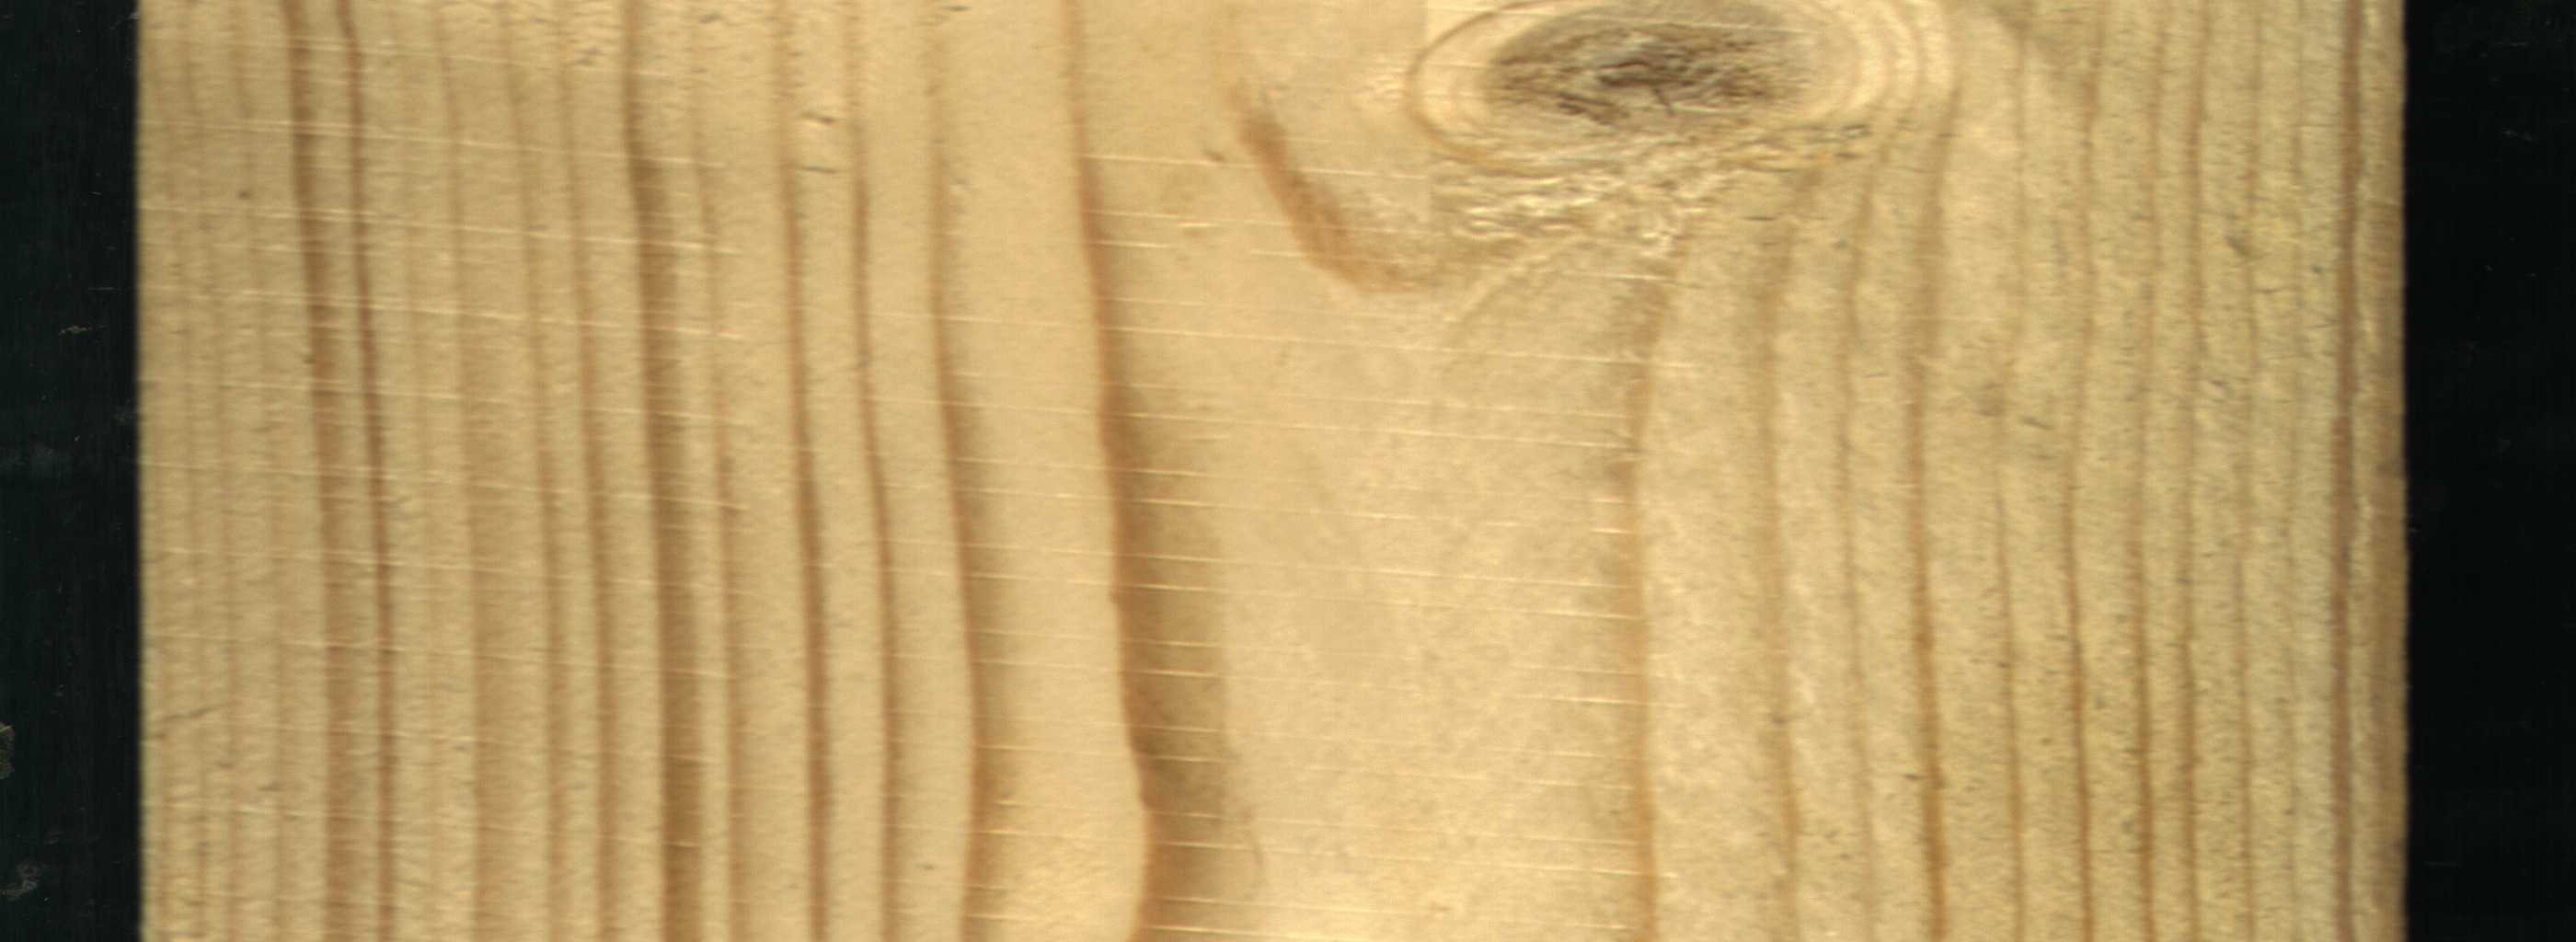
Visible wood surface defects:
Live_Knot